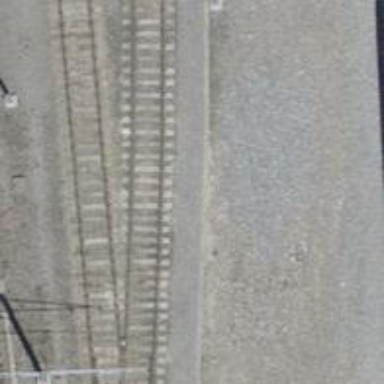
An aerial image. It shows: Rail yard with electrified contact lines for the trains.